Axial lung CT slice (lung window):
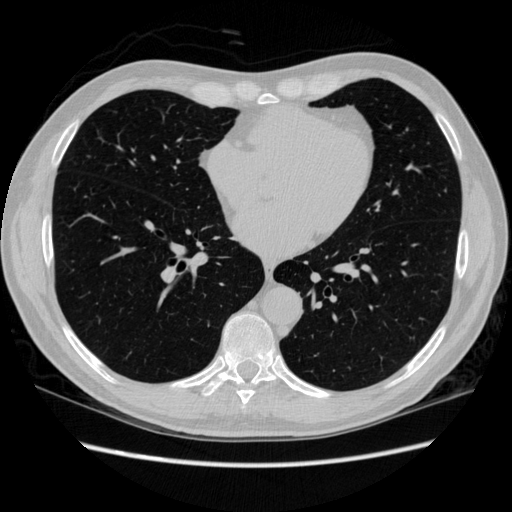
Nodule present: no